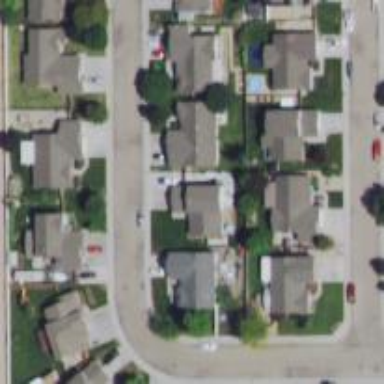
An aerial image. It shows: Sidewalk.